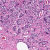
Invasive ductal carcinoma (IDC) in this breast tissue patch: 0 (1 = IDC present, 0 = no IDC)